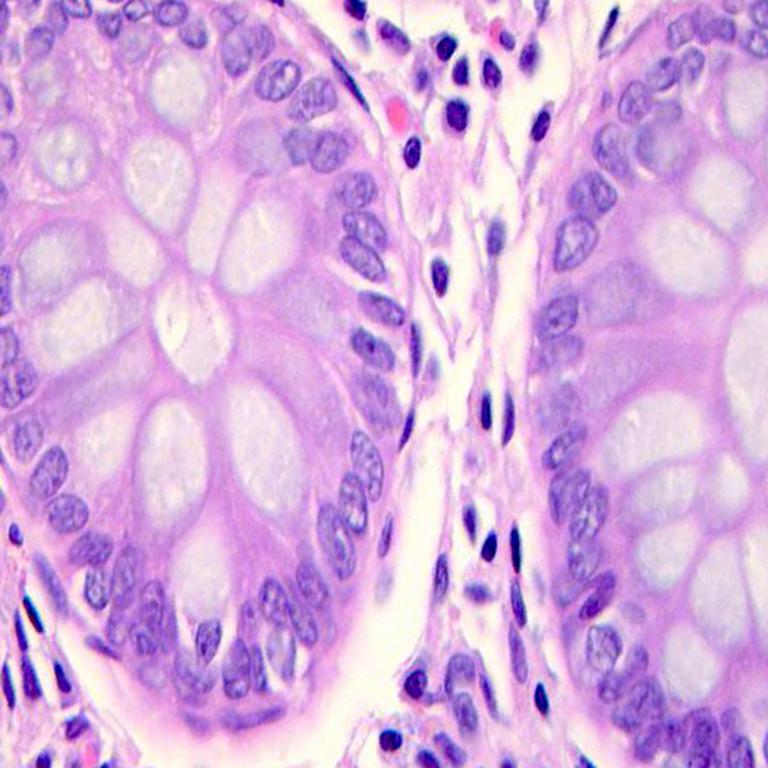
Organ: colon
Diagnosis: benign